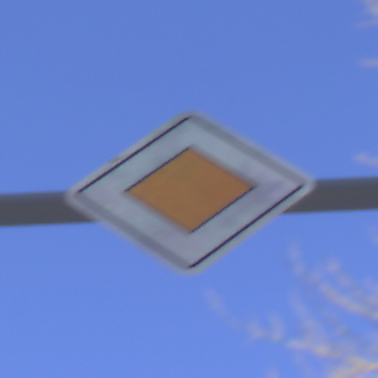
Verkehrszeichen: Vorfahrtsstrasse
Umgebung: Outdoor, Nature
Tageszeit: MorningAfternoon
Wetter: Clear
Licht: Natural
Jahreszeit: Winter
Kontrast: HighContrast